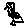
Label: bird